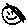
Label: smiley face